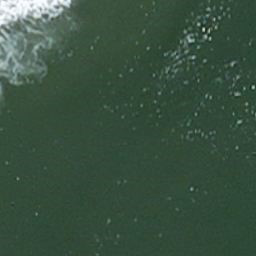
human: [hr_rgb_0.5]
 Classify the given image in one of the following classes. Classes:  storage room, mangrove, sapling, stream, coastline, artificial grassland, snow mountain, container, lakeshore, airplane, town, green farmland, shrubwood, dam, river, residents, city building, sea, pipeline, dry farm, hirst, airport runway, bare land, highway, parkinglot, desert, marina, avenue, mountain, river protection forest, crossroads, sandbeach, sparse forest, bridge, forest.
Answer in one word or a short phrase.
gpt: sea